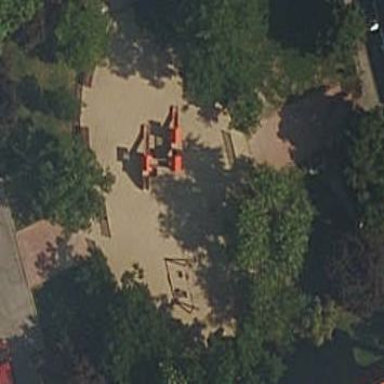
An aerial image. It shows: Lovely park for leisure and relaxation.